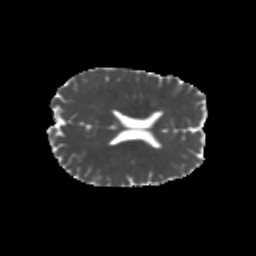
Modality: MD
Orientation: axial
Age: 25
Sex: male
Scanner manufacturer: siemens
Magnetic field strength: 3 T
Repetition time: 1.8 s
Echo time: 0.07 s